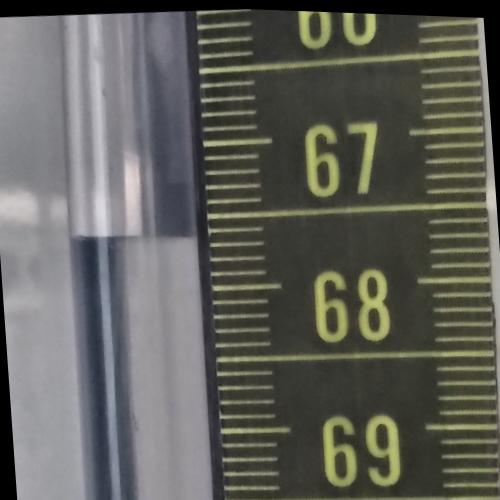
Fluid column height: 67.6 cm